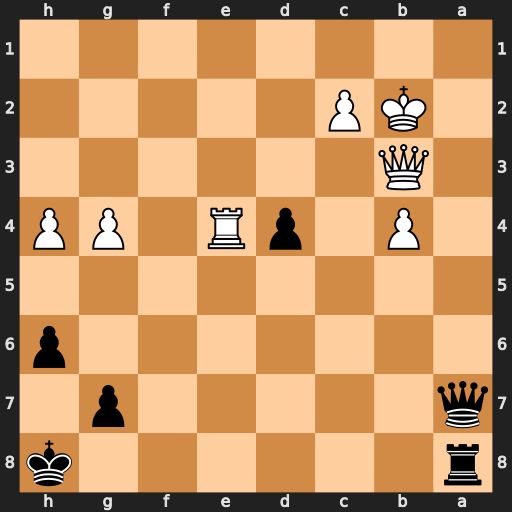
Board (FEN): r6k/q5p1/7p/8/1P1pR1PP/1Q6/1KP5/8
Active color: b
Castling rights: -
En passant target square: -
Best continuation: Qa1#